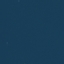
Land use / land cover: SeaLake